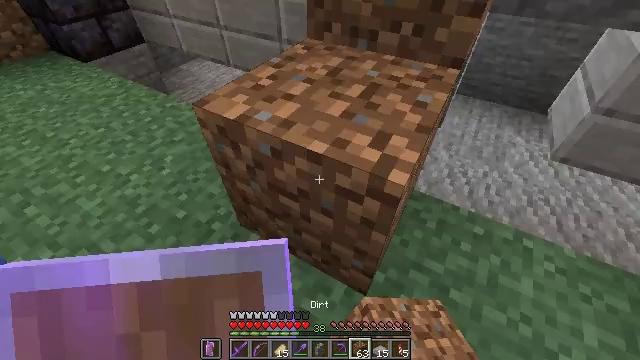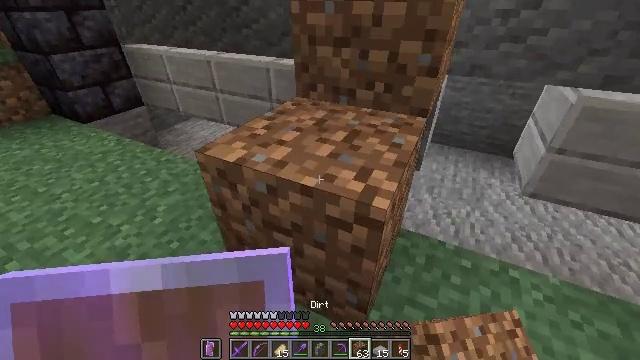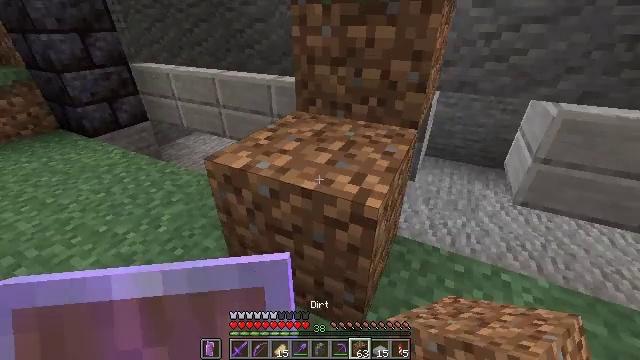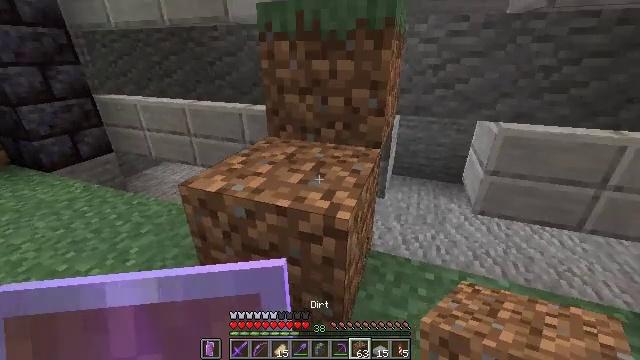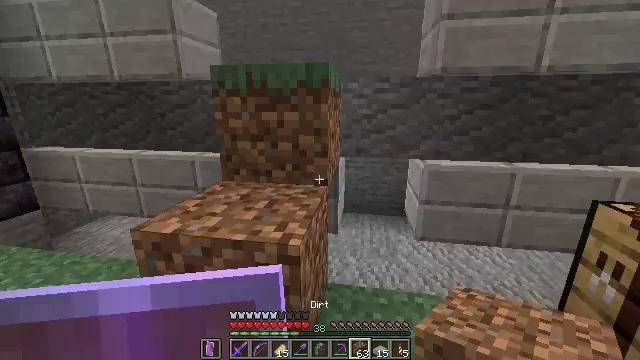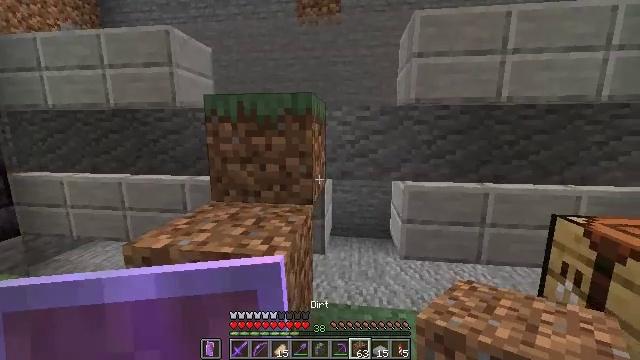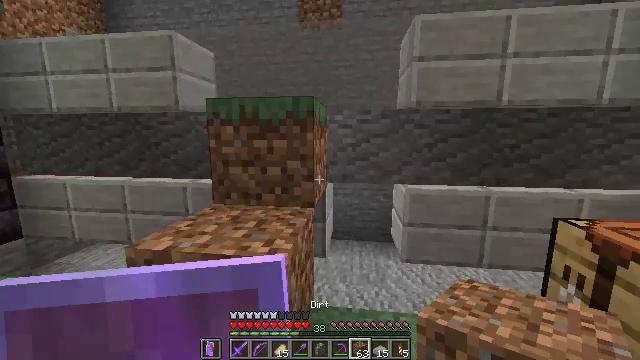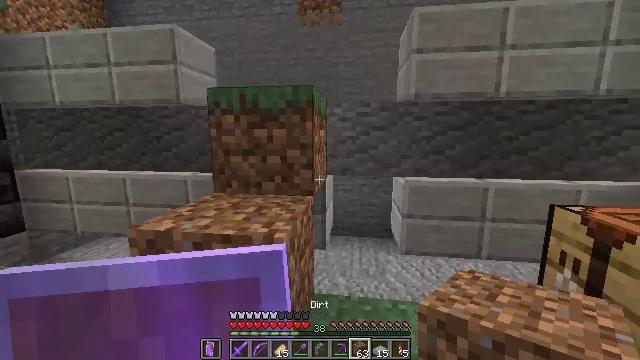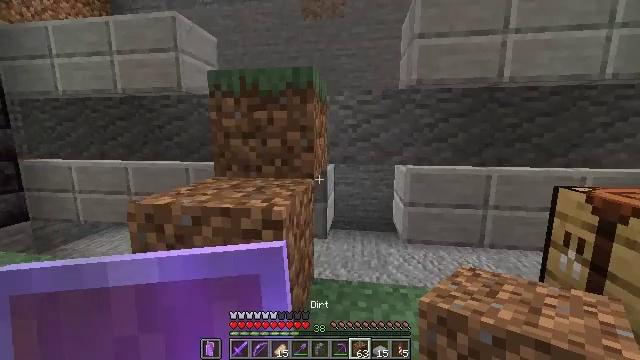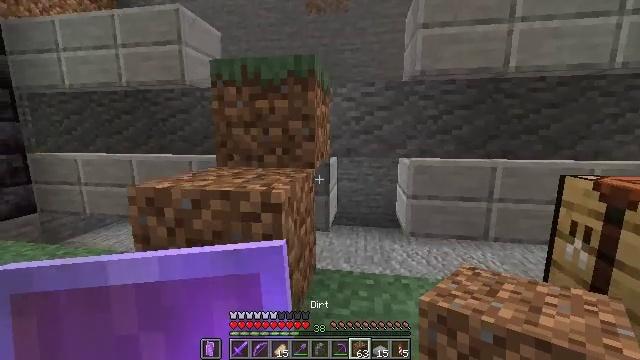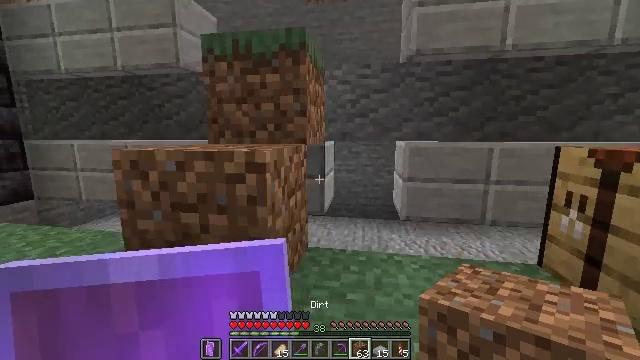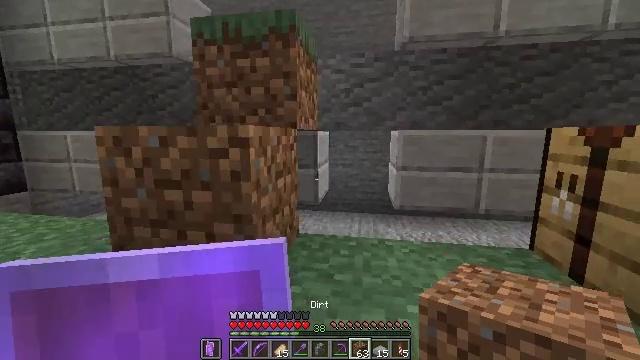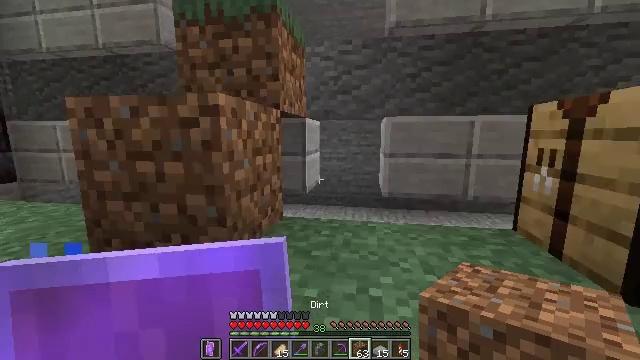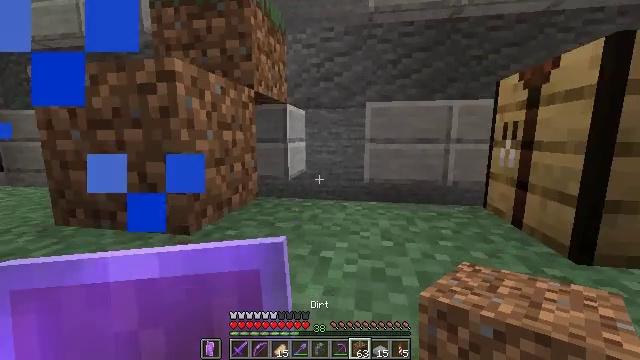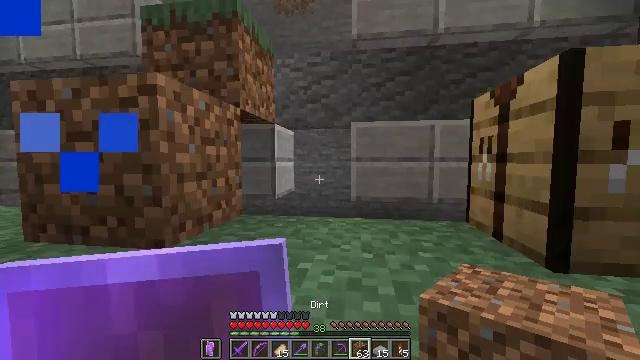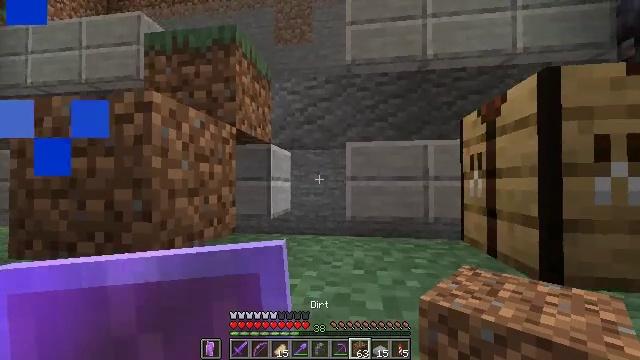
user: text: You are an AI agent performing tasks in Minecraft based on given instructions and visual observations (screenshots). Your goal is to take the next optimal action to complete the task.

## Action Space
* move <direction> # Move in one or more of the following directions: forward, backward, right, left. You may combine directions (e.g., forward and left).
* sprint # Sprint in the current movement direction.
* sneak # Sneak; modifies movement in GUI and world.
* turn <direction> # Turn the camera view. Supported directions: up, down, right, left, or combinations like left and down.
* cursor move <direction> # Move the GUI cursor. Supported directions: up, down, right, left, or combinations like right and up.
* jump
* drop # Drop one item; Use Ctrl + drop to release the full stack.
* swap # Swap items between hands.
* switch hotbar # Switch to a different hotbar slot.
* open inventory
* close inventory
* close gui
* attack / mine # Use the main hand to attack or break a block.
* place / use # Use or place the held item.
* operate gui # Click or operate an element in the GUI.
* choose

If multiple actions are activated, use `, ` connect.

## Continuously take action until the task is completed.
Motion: motion action
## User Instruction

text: mine block light gray stained glass
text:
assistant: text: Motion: move back, turn right and up
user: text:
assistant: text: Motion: move back, turn up
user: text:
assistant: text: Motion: move back, turn right and up
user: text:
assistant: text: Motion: turn right and up
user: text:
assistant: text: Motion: turn right and up
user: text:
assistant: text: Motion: no_op
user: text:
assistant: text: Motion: no_op
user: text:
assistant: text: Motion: move right
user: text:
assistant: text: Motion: move right, turn left
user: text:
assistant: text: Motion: move right
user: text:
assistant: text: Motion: move right
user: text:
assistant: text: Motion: move right
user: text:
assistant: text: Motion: move right
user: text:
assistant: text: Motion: turn right and up
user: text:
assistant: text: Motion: turn up
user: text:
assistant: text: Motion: turn left and up
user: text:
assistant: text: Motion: no_op
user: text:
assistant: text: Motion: no_op
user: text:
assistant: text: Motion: no_op
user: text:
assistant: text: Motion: no_op
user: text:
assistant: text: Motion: no_op
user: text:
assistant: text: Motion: move forward
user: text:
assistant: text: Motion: move forward, jump
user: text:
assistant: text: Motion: move forward, jump
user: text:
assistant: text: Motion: move forward, jump
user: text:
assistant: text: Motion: move forward, jump
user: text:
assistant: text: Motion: move forward, jump
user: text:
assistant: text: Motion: move forward, jump
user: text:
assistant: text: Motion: move forward, jump
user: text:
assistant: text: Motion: move forward, jump